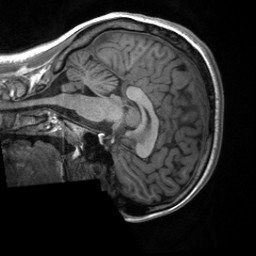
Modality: T1w
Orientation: sagittal
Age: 19
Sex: female
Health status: healthy
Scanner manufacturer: siemens
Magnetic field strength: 3 T
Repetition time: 2 s
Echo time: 0.00232 s